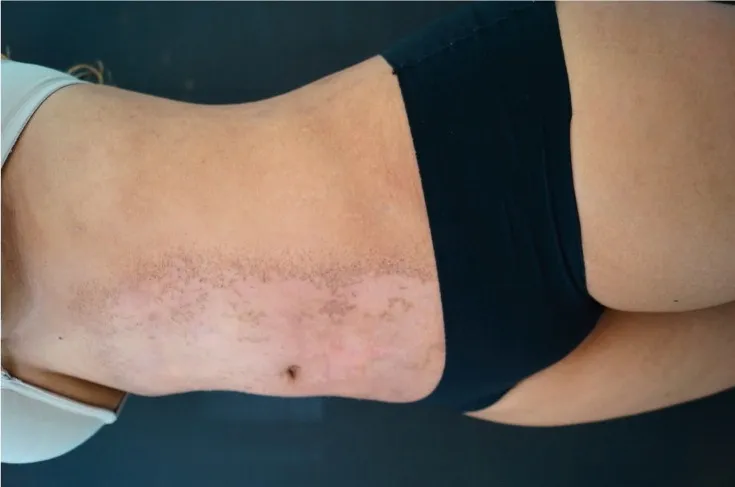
(A,B,C) During treatment.
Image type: medical_photograph (skin_photograph)